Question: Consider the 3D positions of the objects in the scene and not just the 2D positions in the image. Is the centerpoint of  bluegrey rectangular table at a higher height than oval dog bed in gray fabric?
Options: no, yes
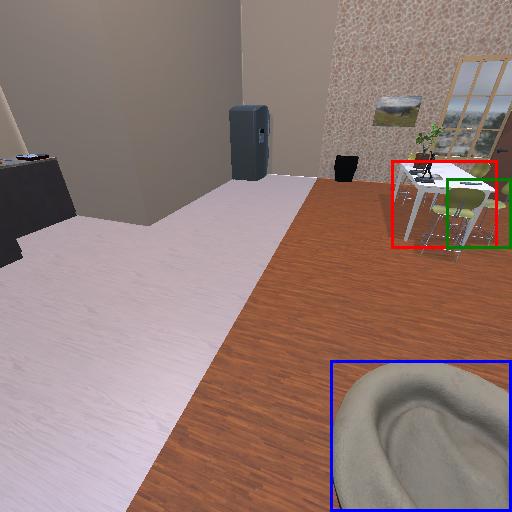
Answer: no